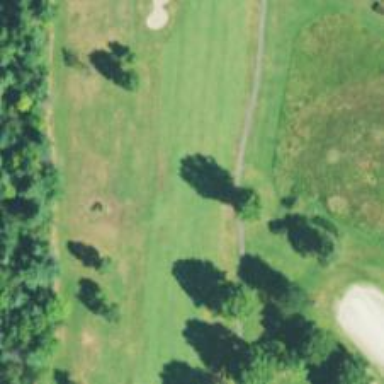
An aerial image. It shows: View of golf hole.